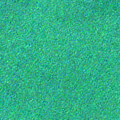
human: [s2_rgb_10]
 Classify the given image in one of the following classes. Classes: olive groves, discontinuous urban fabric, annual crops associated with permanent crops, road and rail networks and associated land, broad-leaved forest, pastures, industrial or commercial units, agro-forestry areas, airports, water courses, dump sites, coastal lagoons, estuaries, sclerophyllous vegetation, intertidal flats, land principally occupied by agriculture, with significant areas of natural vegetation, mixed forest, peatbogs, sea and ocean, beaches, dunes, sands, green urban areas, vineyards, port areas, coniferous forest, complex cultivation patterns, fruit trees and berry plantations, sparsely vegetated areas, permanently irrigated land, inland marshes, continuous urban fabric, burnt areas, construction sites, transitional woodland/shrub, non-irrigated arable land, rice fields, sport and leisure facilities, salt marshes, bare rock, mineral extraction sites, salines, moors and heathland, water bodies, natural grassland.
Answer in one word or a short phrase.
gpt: sea and ocean